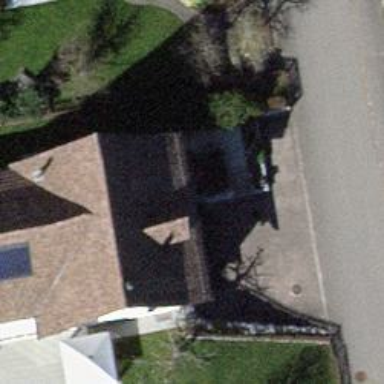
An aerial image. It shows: Detached building with gabled roof.